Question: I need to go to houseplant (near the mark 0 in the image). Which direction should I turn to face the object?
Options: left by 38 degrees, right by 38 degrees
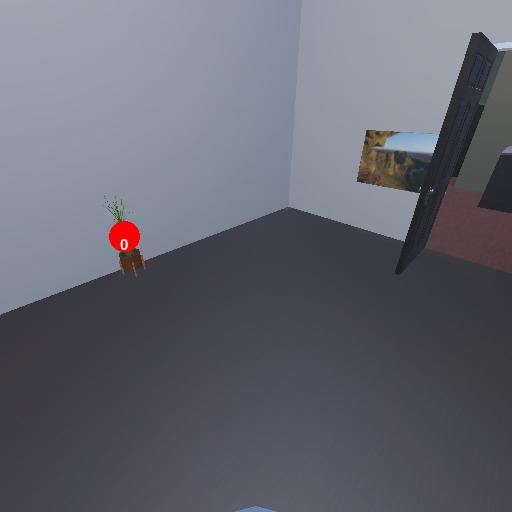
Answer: left by 38 degrees